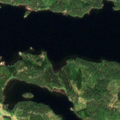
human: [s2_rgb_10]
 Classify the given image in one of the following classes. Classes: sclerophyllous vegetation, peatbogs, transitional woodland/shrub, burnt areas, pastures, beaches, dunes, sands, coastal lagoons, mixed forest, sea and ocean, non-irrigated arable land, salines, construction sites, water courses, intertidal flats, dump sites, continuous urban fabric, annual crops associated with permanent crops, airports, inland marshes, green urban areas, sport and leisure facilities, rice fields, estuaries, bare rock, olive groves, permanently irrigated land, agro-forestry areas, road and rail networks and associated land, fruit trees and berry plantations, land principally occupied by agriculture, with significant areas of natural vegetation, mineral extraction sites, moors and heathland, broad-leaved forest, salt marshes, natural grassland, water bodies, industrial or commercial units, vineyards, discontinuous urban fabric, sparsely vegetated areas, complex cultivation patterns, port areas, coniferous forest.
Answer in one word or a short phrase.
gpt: coniferous forest, mixed forest, water bodies